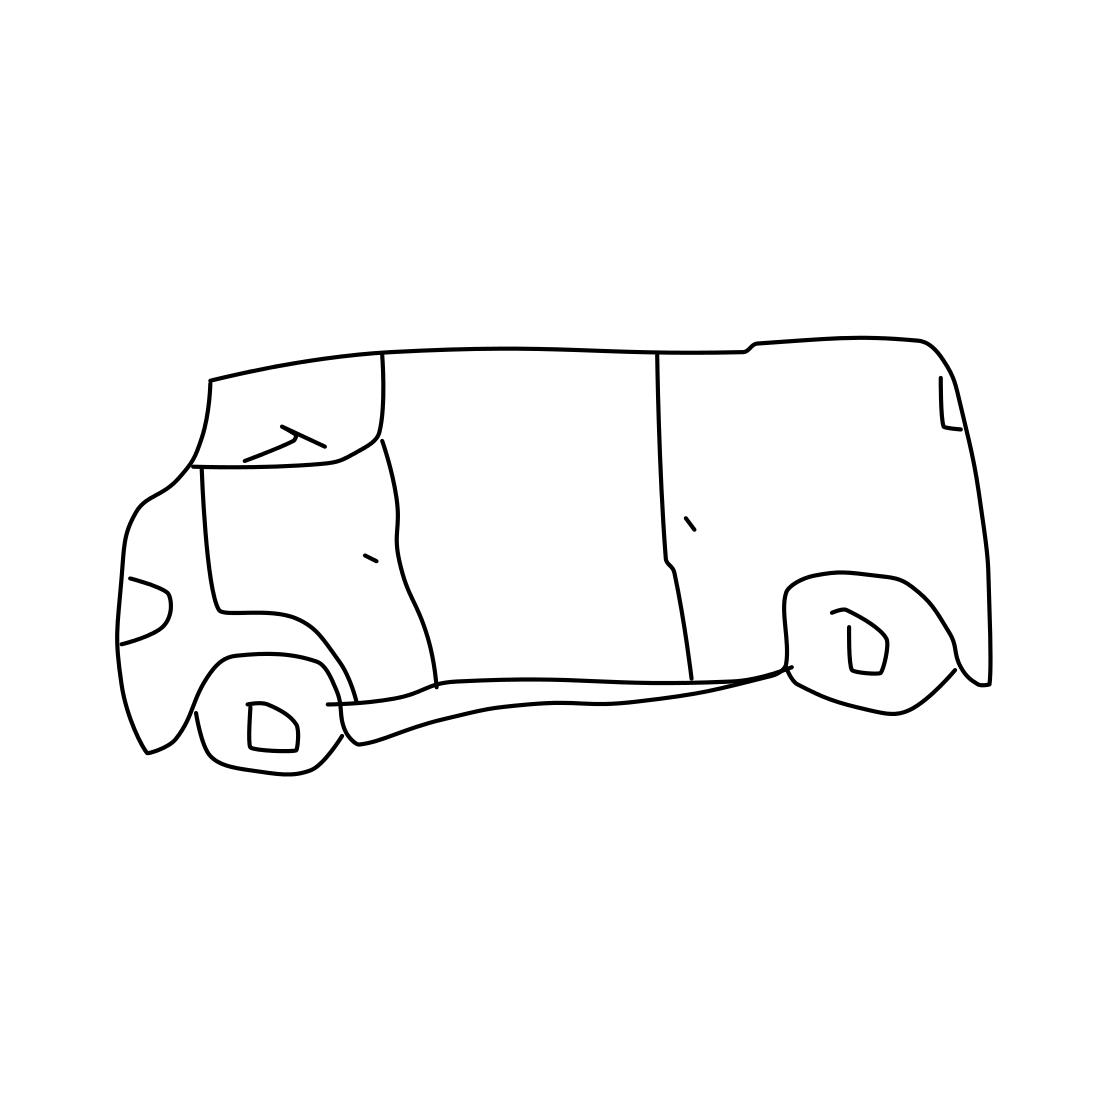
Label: van